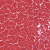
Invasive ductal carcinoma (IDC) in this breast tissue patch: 0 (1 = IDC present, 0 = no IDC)